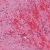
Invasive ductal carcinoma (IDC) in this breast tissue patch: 0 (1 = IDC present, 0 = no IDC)